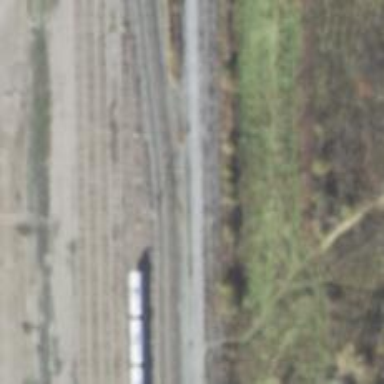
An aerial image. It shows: Abandoned railway yard is depicted.